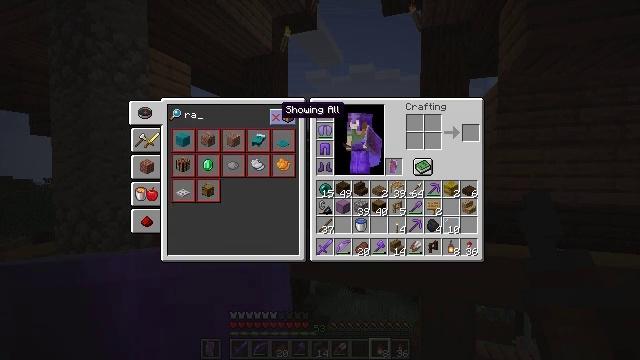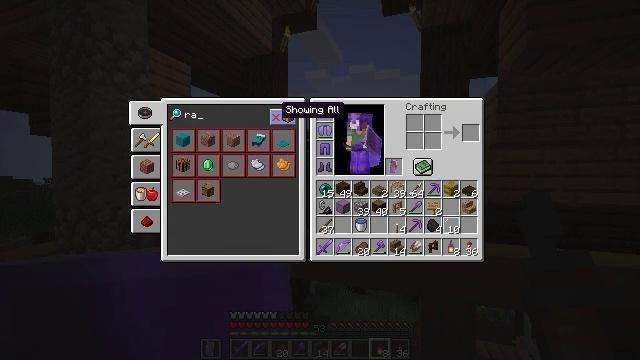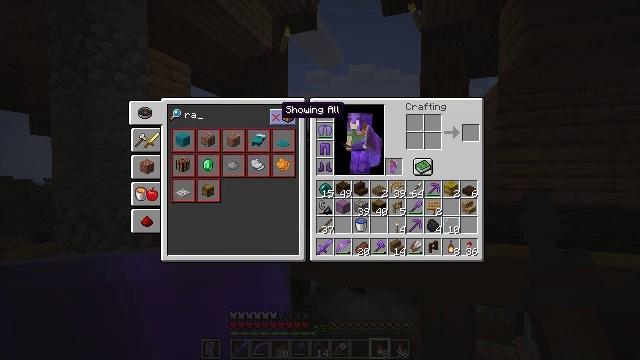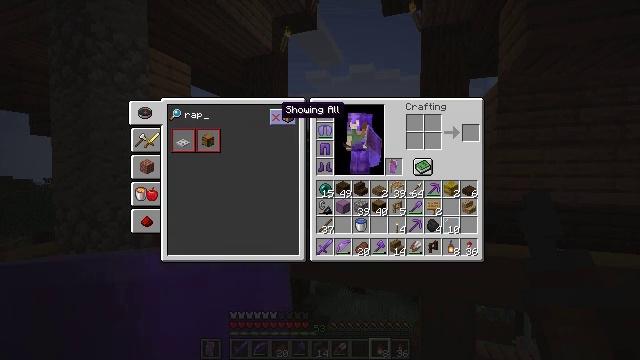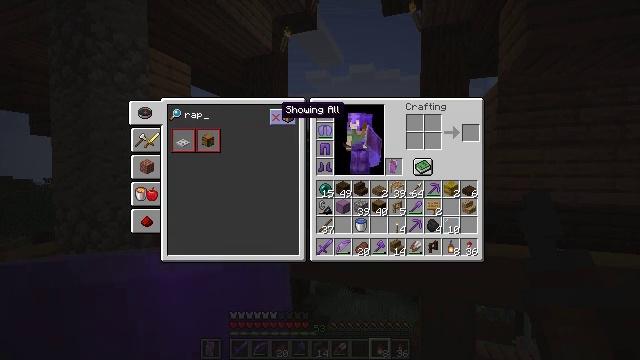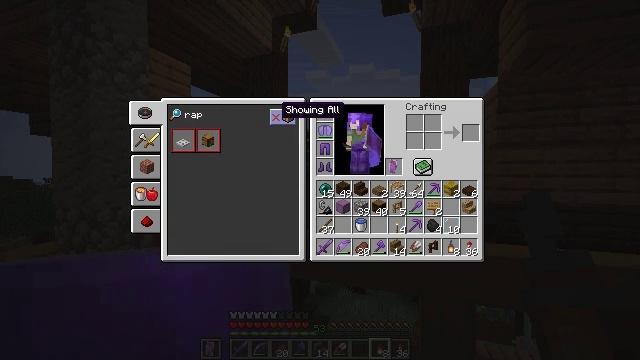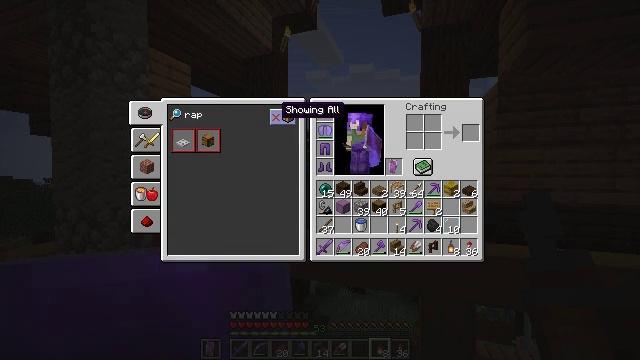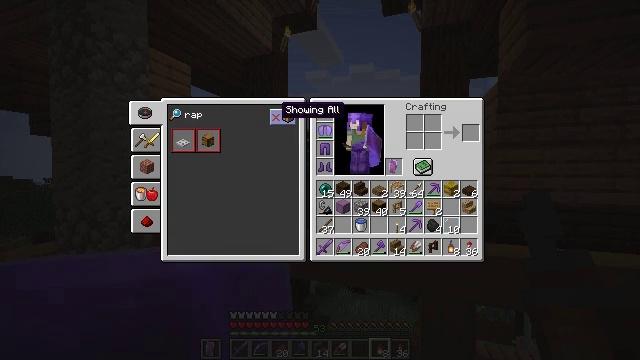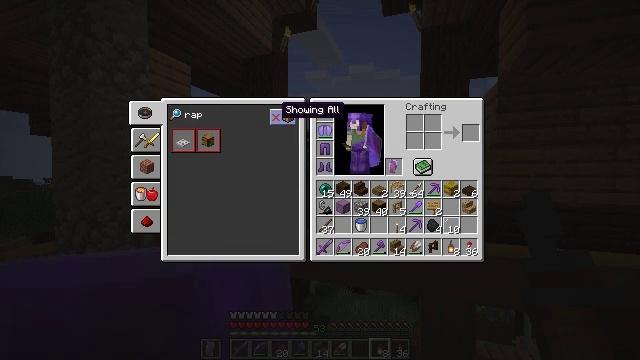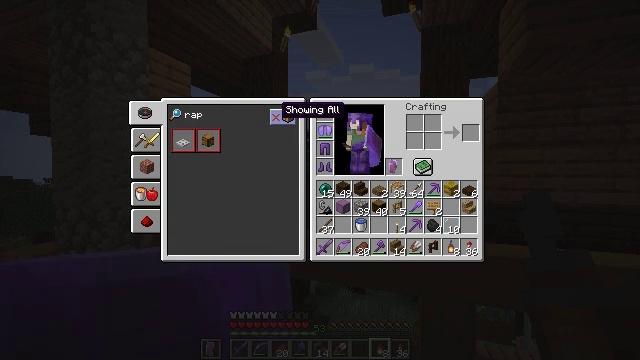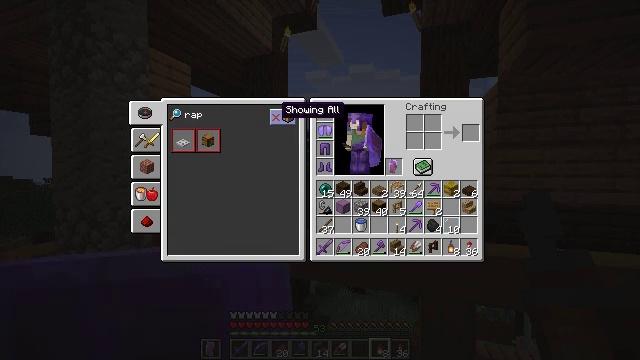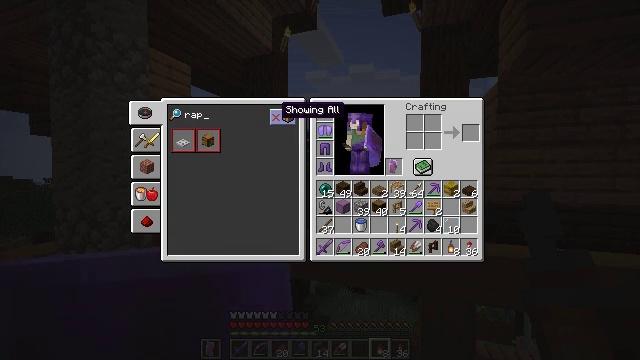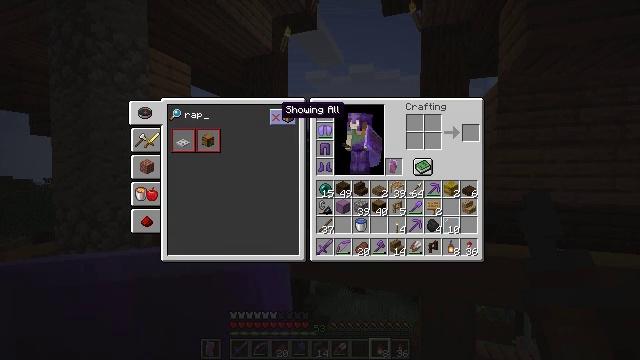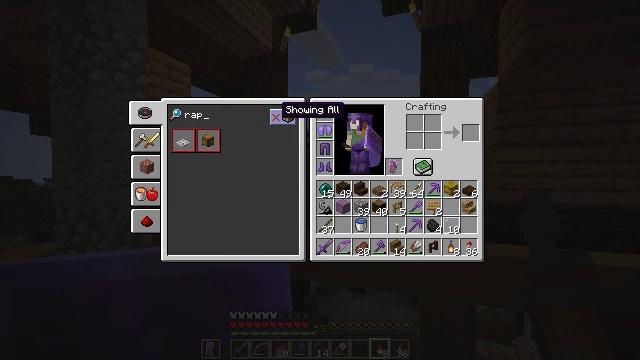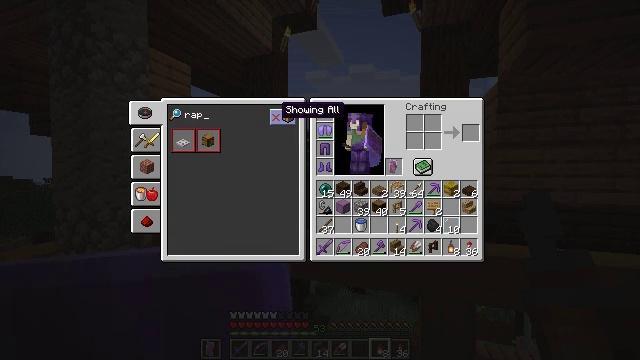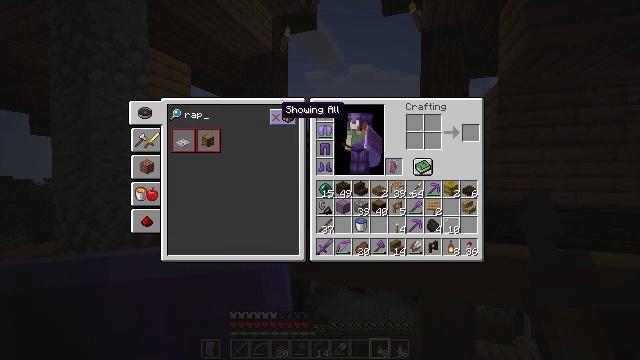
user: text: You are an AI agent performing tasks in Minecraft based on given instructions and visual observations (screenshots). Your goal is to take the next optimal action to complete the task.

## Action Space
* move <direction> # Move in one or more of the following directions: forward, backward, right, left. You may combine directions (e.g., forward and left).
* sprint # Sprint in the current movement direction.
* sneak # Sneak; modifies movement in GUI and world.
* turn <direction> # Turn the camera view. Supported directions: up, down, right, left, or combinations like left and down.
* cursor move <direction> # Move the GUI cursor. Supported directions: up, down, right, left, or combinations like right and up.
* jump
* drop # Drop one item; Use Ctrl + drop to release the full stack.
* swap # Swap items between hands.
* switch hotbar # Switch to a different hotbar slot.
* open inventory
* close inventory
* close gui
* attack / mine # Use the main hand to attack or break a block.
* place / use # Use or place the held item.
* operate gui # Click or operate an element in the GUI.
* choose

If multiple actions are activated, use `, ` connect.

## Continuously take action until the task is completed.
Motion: motion action
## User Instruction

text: Harvest vines off the surface.
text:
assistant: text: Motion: no_op
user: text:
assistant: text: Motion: no_op
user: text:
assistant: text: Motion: no_op
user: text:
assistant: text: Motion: no_op
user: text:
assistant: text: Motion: no_op
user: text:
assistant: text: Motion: no_op
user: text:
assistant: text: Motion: no_op
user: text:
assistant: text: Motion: no_op
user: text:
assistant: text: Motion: no_op
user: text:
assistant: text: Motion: no_op
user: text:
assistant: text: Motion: no_op
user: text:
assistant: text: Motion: no_op
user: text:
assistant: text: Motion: no_op
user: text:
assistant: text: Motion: no_op
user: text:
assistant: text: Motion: no_op
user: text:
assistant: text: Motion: no_op
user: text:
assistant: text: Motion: no_op
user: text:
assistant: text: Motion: no_op
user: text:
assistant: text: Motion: no_op
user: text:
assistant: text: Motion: no_op
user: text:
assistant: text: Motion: no_op
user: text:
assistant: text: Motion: no_op
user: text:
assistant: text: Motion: no_op
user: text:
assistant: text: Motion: no_op
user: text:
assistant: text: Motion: no_op
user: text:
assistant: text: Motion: no_op
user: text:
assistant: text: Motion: no_op
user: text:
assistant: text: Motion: no_op
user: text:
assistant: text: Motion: no_op
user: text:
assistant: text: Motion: no_op